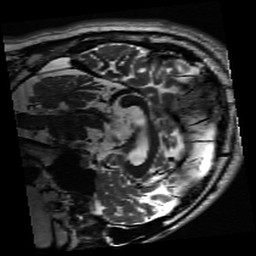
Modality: inplaneT2
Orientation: sagittal